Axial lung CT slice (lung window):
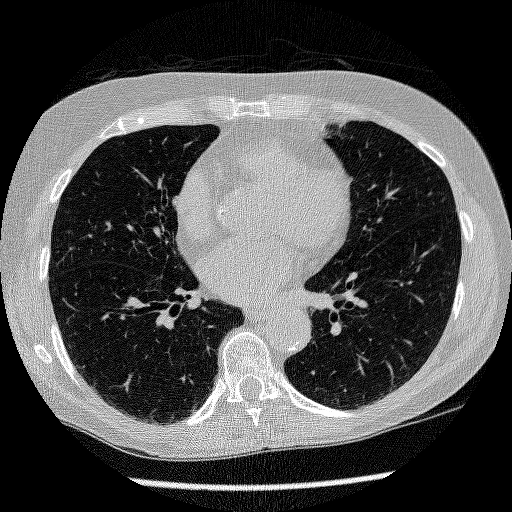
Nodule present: no